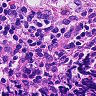
Metastatic tissue present: no